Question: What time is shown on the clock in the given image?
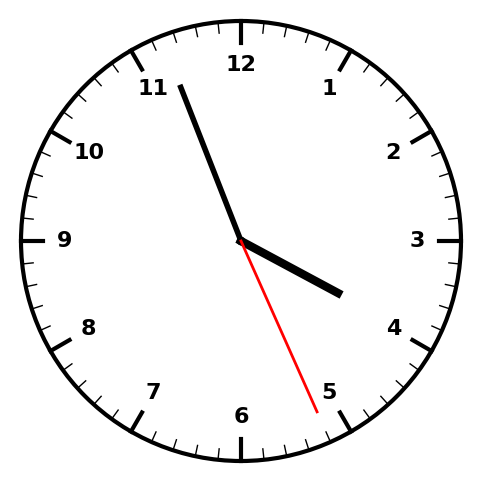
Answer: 03:56:26